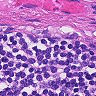
Metastatic tissue present: no